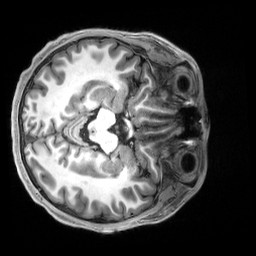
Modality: T1w
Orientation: axial
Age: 18
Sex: male
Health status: healthy
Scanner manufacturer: siemens
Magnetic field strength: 3 T
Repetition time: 2.5 s
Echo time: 0.00222 s